Interaction volume radius: 5 \u00c5
Interaction volume height: 35 \u00c5
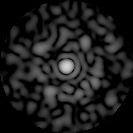
Disorder parameter: 0.818